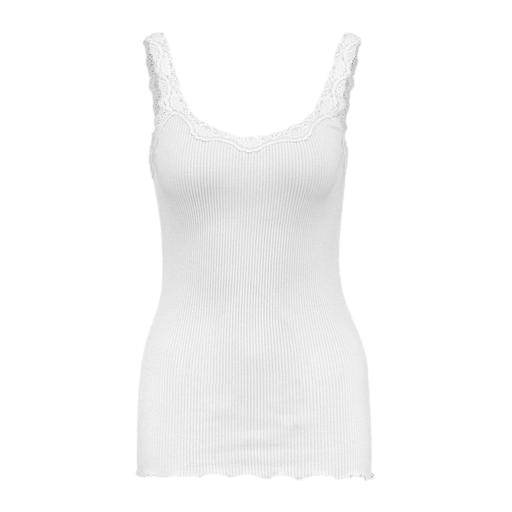
lace-trimmed ribbed tank, white vest top lace, white lace tank top, white background